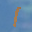
Label: 1